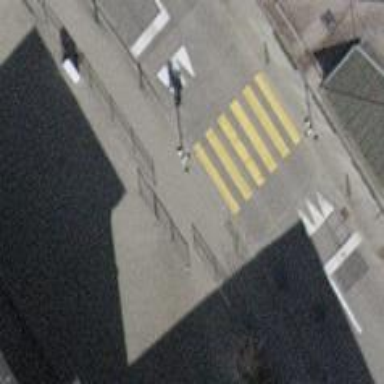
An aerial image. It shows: Road crossing with traffic signals.